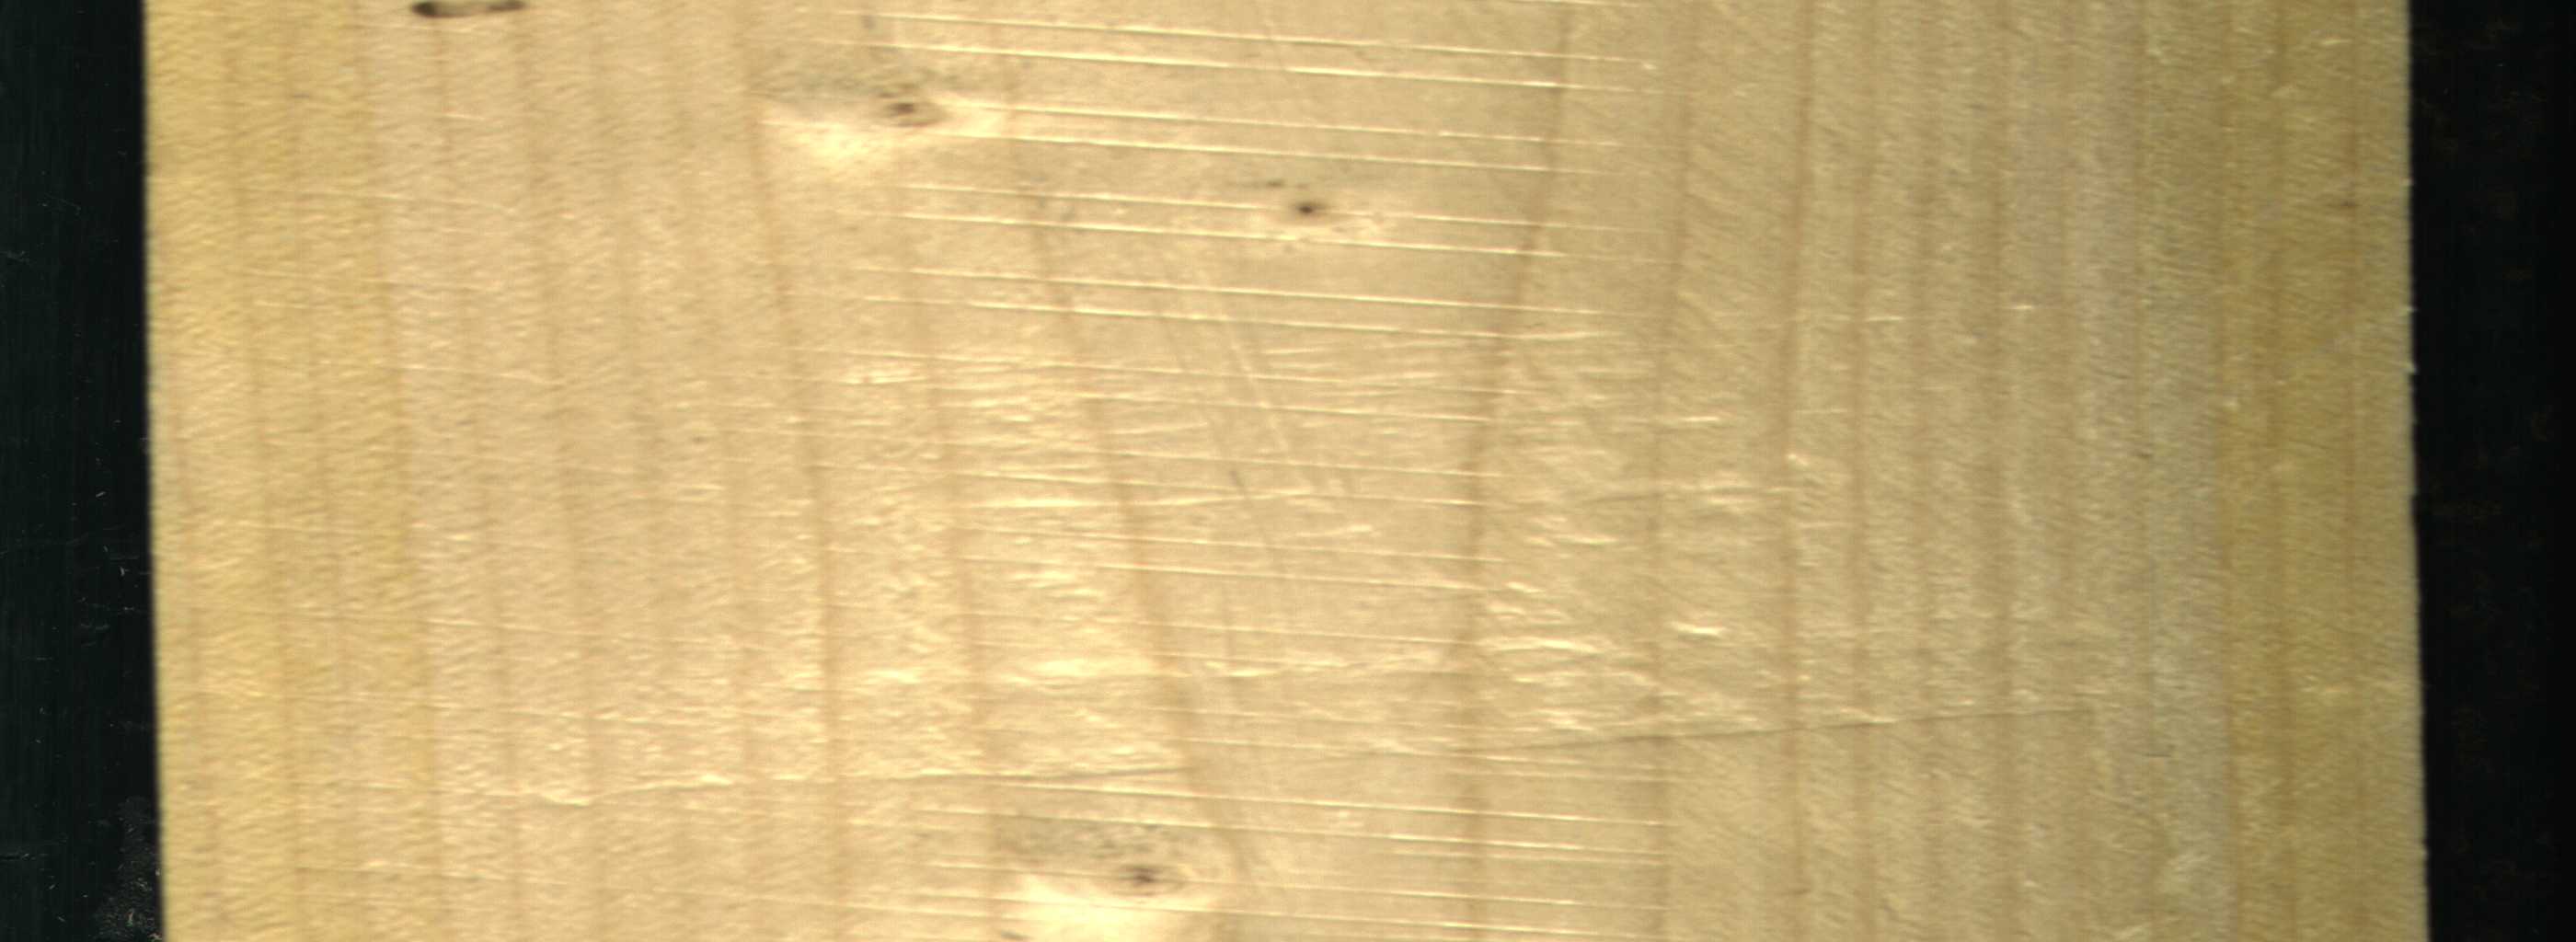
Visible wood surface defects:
Live_Knot